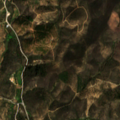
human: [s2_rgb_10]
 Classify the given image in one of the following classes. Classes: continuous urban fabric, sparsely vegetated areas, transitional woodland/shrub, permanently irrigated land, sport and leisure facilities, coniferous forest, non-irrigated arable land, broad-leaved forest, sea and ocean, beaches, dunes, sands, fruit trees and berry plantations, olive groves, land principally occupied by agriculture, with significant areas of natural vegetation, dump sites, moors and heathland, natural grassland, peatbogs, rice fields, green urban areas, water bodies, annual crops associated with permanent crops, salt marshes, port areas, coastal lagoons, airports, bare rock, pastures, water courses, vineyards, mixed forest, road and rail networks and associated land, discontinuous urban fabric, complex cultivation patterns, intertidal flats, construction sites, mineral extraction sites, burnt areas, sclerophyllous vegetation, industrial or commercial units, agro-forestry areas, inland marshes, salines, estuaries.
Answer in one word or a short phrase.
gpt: land principally occupied by agriculture, with significant areas of natural vegetation, sclerophyllous vegetation, transitional woodland/shrub